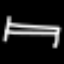
Label: bed